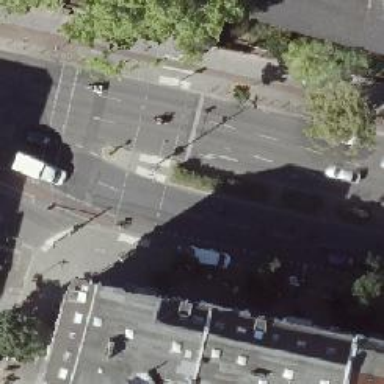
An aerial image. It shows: Footway that serves as traffic island.